Field crop: tomato
Growth stage: 2
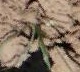
Species: cyperus